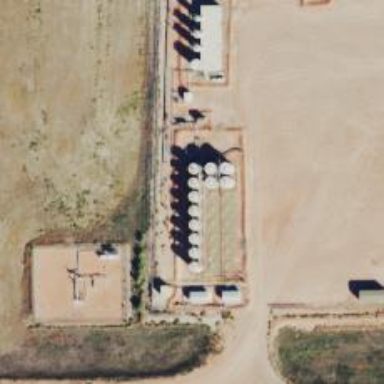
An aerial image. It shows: Storage tank with man-made structure.